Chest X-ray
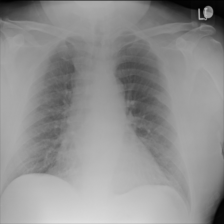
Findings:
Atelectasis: negative
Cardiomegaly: negative
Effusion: negative
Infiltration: negative
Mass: negative
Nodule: negative
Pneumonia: negative
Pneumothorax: negative
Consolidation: negative
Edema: negative
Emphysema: negative
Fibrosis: negative
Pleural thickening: negative
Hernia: negative